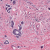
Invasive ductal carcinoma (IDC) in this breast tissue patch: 1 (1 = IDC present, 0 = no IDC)